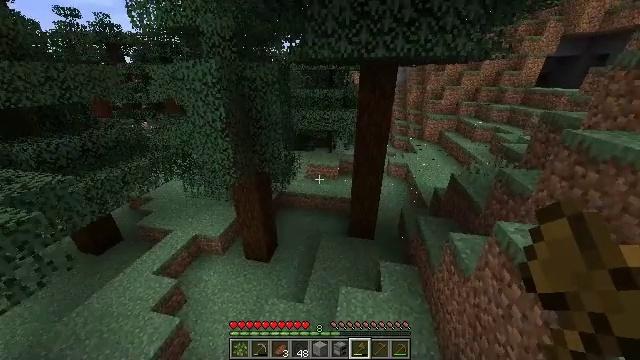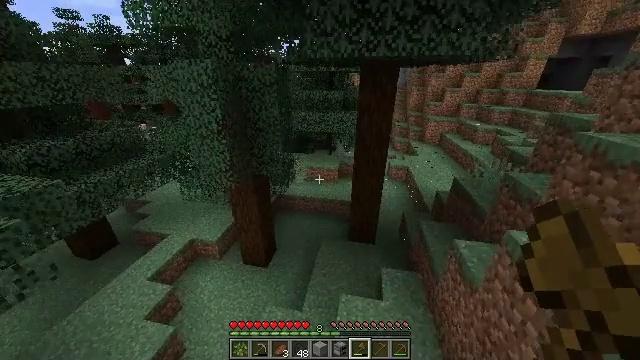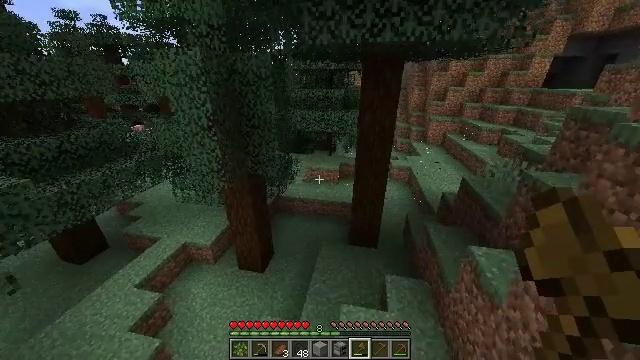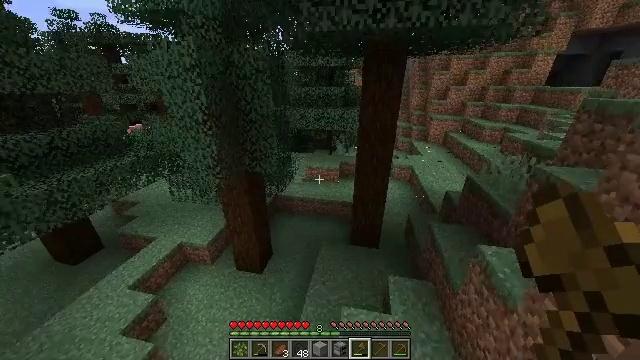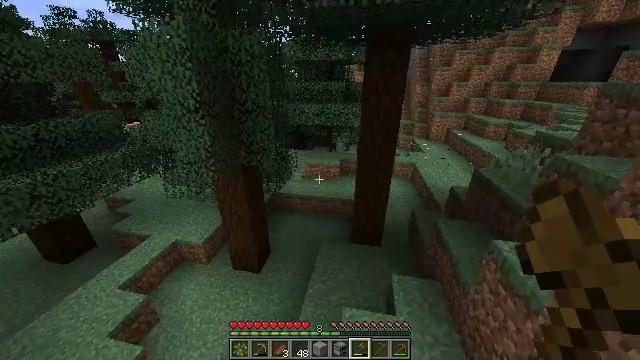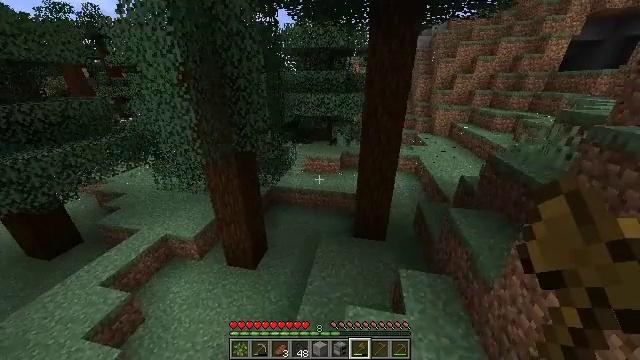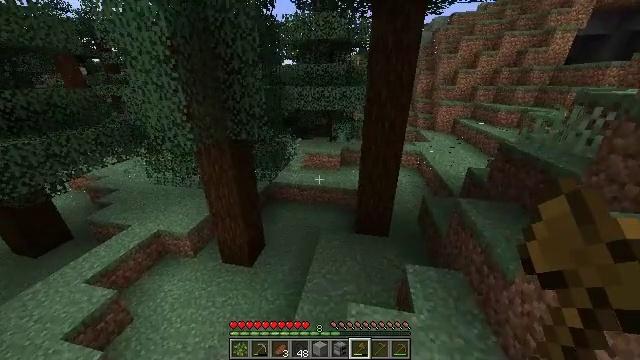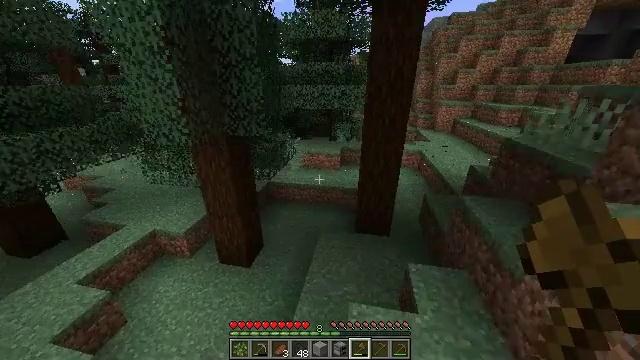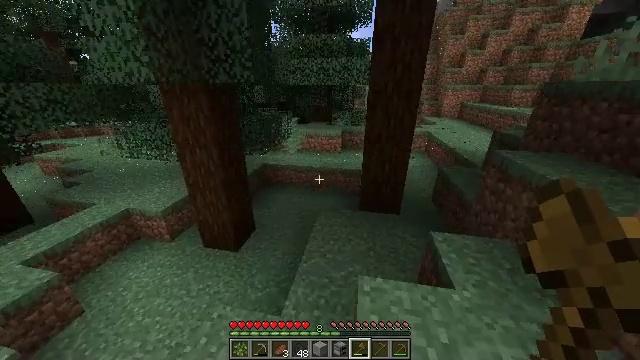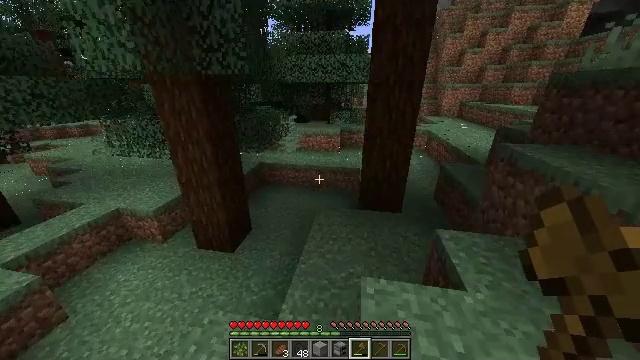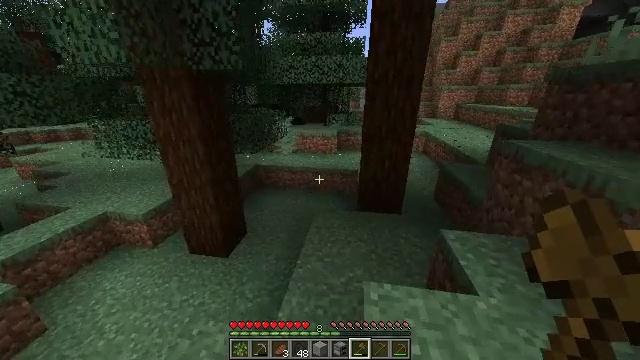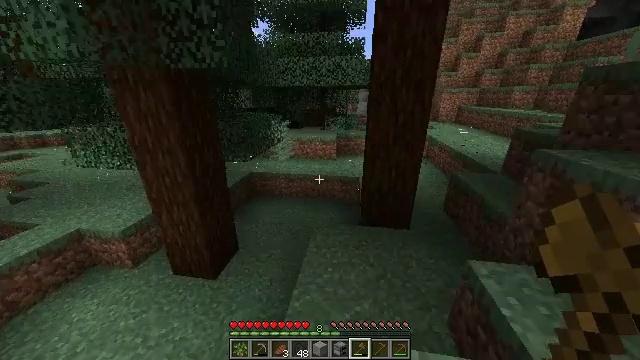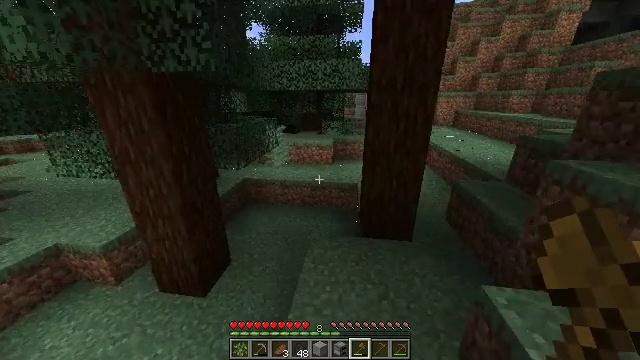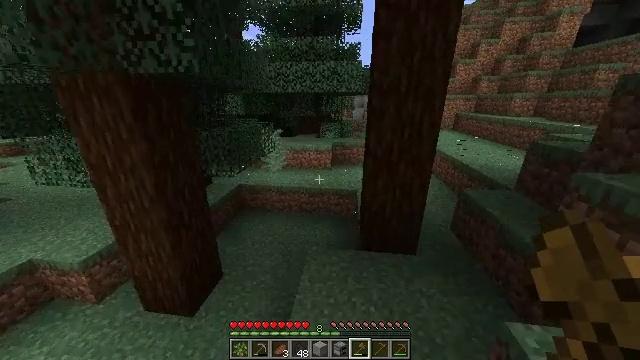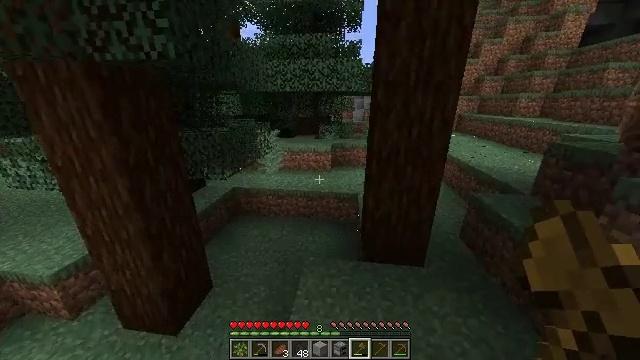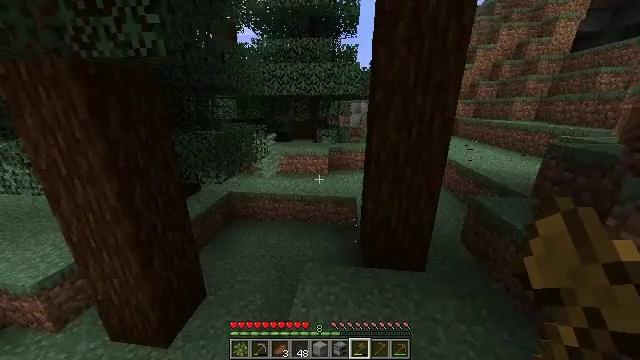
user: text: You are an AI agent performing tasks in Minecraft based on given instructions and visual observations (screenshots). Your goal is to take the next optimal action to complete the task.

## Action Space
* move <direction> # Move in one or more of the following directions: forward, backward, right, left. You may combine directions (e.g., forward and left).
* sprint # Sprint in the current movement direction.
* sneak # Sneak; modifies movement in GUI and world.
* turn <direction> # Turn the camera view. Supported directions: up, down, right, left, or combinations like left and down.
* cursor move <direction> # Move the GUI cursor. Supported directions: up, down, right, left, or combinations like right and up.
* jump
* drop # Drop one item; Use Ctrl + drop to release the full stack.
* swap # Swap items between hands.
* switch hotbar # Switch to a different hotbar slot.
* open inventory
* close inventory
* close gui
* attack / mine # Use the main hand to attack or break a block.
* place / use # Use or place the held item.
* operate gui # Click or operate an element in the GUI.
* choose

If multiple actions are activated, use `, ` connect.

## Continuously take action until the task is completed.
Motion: motion action
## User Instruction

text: Break the sweet berry bush to collect berries.
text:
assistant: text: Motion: move forward, sprint
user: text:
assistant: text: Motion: move forward
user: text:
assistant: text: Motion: move forward
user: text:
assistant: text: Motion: move forward
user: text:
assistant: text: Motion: move forward, sprint
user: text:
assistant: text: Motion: move forward, sprint
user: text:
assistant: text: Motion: move forward, sprint
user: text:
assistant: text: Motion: move forward, sprint
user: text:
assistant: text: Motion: move forward
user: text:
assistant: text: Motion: move forward, turn up
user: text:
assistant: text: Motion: move forward
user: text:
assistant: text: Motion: move forward, sprint
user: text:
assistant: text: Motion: move forward, sprint
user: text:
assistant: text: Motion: move forward, sprint
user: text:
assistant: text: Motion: move forward, sprint, turn up
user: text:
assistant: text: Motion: move forward, turn right and up
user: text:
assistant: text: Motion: move forward, turn up
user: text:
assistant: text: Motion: move forward, turn up
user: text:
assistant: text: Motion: move forward, sprint, turn left and up
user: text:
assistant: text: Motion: move forward, sprint, turn left and up
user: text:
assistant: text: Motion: move forward, sprint, turn left and up
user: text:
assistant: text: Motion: move forward, sprint, turn left
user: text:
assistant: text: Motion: move forward
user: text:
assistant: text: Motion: move forward
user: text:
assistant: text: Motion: move forward, turn right and up
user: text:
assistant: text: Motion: move forward, turn right
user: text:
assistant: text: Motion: move forward, turn right
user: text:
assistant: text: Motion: move forward, turn right
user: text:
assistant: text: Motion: move forward, turn right
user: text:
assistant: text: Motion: move forward, turn right